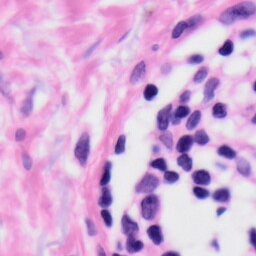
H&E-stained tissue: Skin